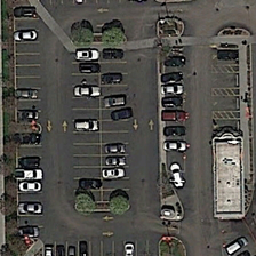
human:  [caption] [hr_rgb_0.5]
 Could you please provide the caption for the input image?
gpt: Four trees in the parking lot are like four umbrellas.

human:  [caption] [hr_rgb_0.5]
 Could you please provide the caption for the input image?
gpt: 4 trees in 4 umbrella like parking lots.

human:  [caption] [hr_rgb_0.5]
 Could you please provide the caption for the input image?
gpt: parking lots and parking space .

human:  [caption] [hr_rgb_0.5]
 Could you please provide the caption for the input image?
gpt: parking 4 trees as four umbrellas.

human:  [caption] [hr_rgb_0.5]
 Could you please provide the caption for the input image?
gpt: Four trees in the parking lot are like four umbrellas.